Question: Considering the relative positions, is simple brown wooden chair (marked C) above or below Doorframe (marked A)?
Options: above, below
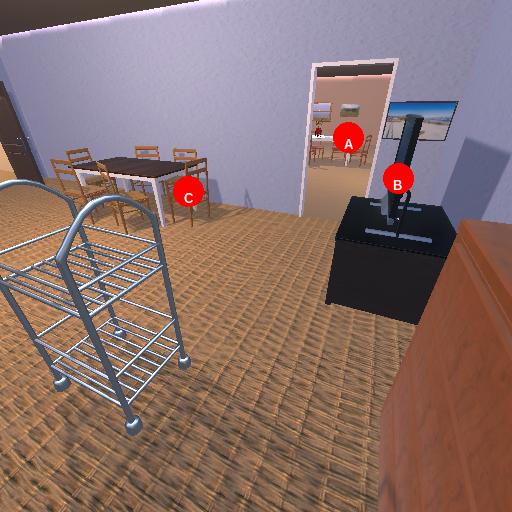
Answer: above